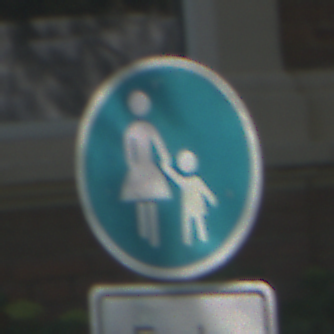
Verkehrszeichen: Gehweg
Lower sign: HinweisDurchVerbaleAngabe2
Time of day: Midday
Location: Outdoor (Suburban)
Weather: Clear
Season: NotSpecified
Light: Natural